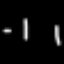
Label: line